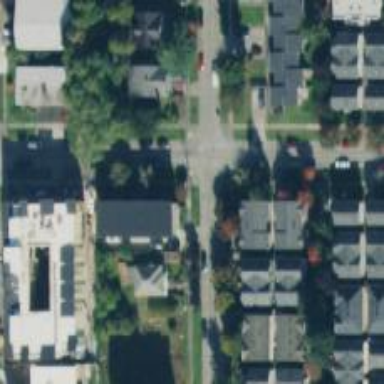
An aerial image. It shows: Residential road with separate sidewalk.